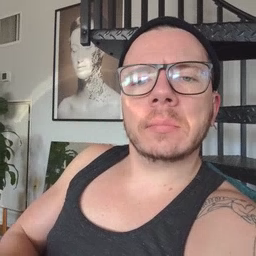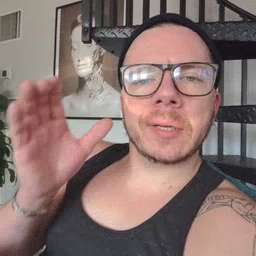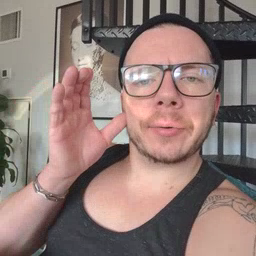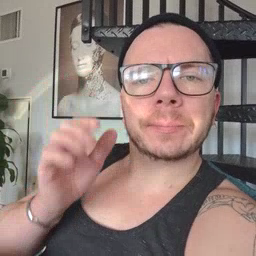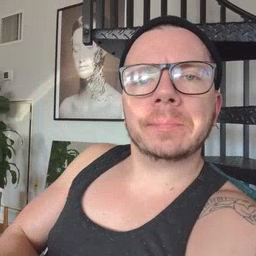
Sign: hear